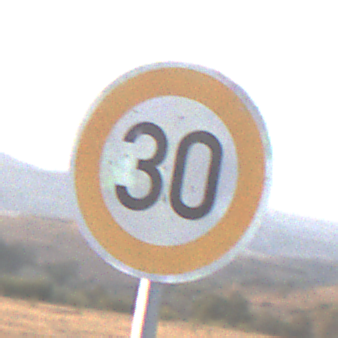
Verkehrszeichen: Geschwindigkeit30
Umgebung: Outdoor, Nature
Tageszeit: SunriseSunset
Wetter: PartlyCloudy
Licht: Natural
Jahreszeit: NotSpecified
Kontrast: HighContrast